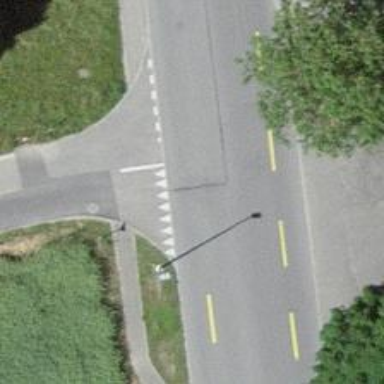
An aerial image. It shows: Paved primary highway with designated cycle lane.